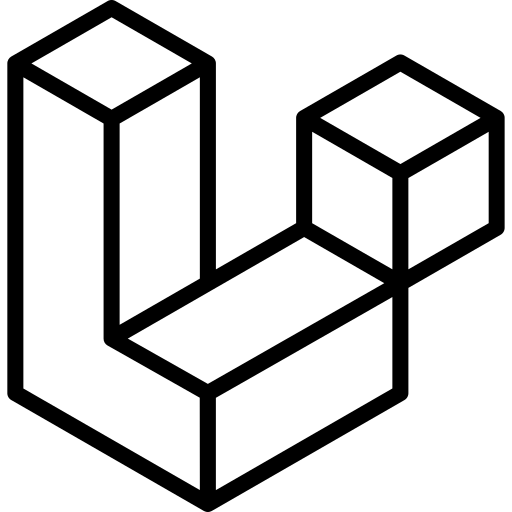
Tags: icon, FontAwesome, fa-icon, brand, laravel